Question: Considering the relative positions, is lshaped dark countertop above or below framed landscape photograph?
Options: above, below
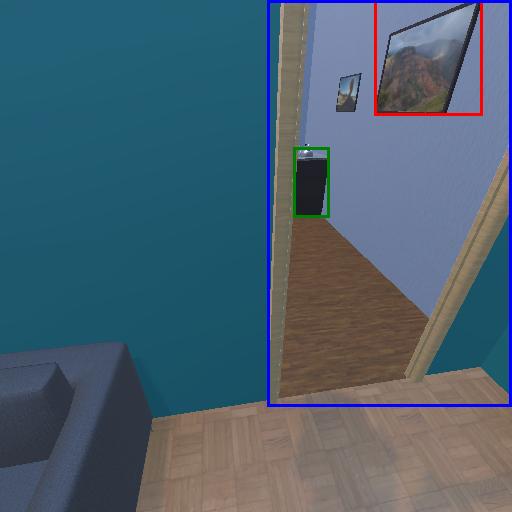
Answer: above